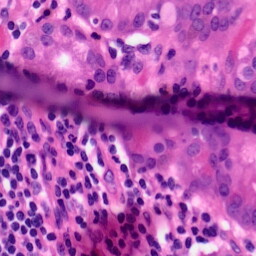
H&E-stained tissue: Pancreatic